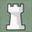
Piece: wR